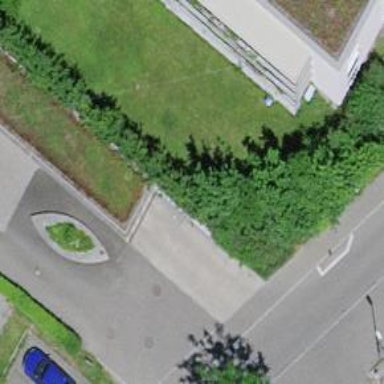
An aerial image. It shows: Parking entrance.